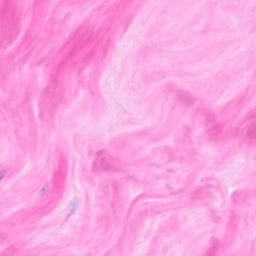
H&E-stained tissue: Breast